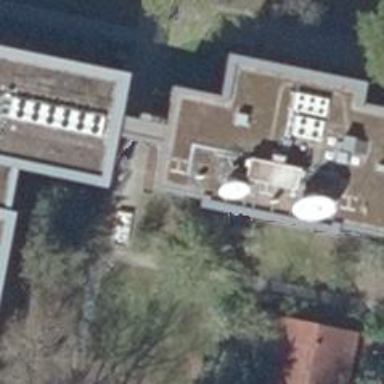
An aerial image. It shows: Antenna.